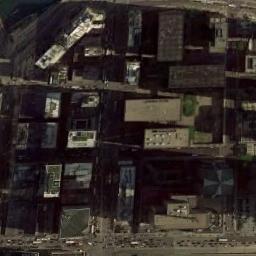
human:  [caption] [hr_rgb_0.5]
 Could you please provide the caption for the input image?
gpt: The commercial area is near the road with many cars .

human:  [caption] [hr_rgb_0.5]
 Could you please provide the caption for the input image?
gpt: A commercial area has lots of buildings arranged neatly and some roads go through the commercial area .

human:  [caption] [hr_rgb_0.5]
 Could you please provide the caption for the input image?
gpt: The houses were arranged in disorder .

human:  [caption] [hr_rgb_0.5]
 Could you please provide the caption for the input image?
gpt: There are many dense tall buildings and several roads and many trees in a business district .

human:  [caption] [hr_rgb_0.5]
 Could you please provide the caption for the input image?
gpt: There are some buildings by the roadside on a commercial area .